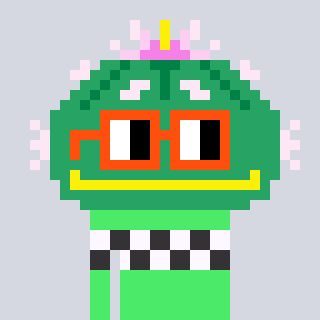
a pixel art character with square orange glasses, a peyote-shaped head and a teal-colored body on a cool background